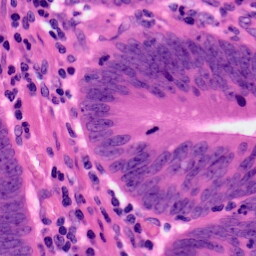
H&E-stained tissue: Colon